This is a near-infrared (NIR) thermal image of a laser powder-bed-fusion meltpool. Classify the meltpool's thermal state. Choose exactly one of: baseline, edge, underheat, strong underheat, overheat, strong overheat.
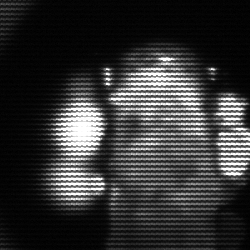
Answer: strong underheat